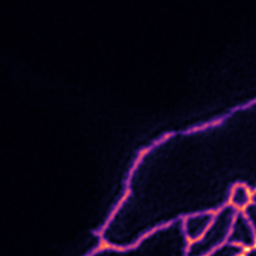
Label: Super-resolution ER image